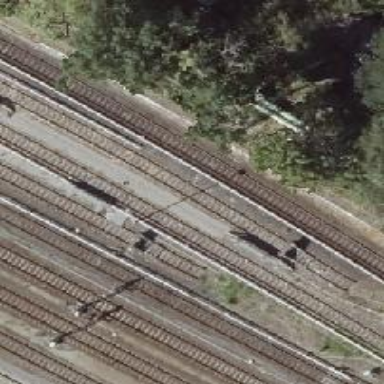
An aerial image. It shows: Yard serving electrified light rail.